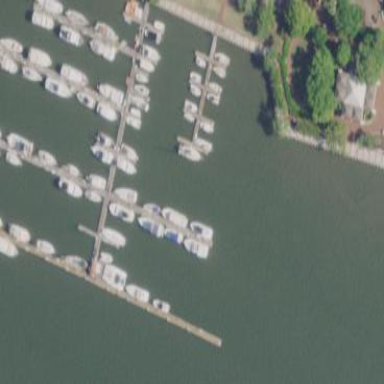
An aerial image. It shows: Marina area for leisure land.